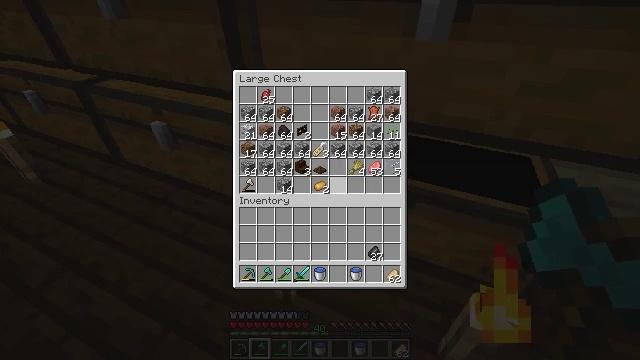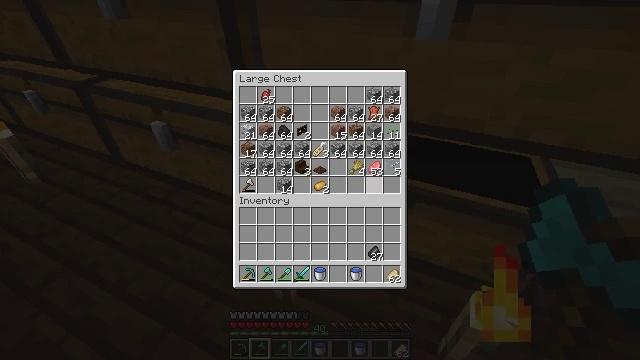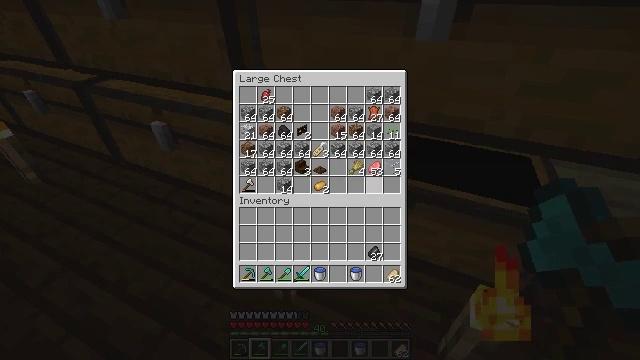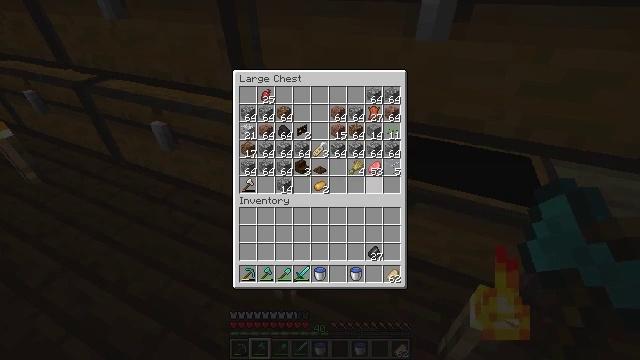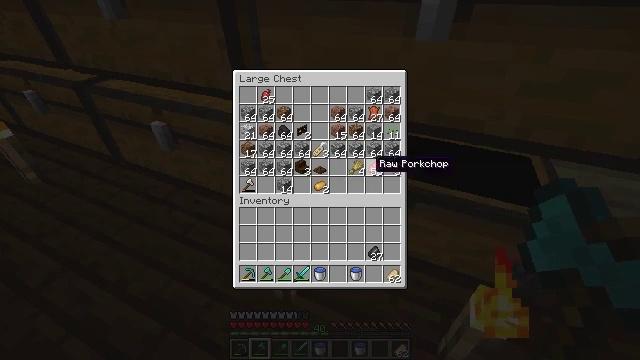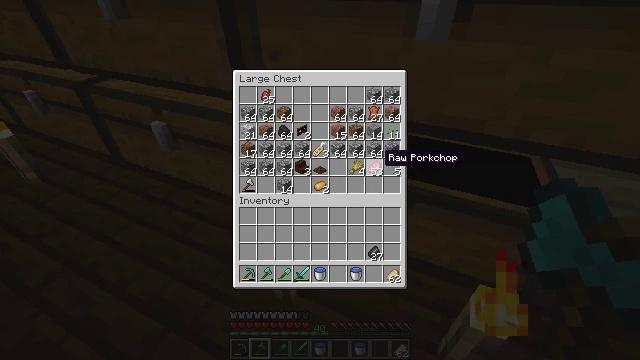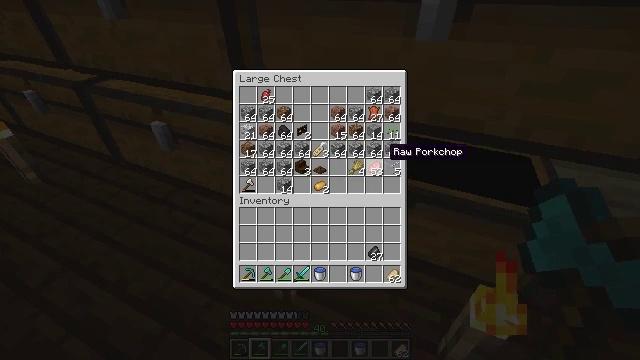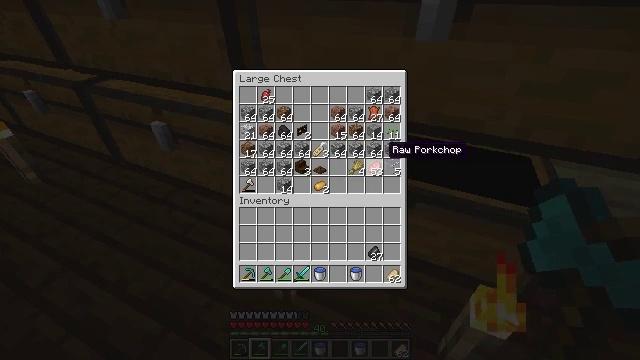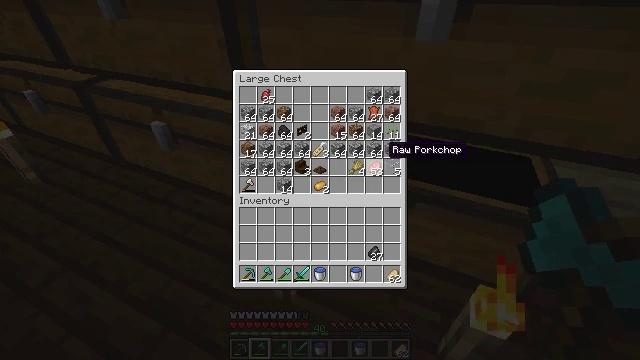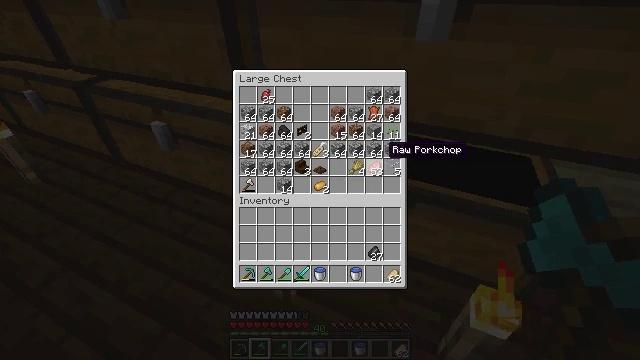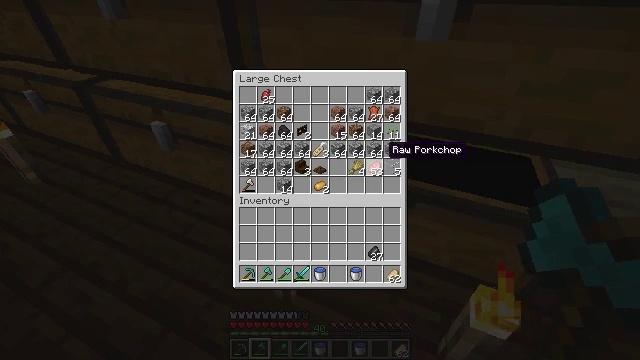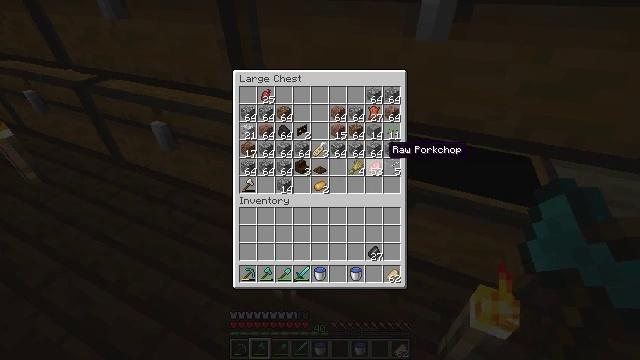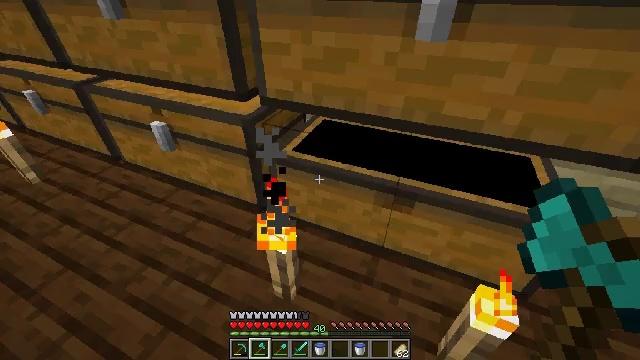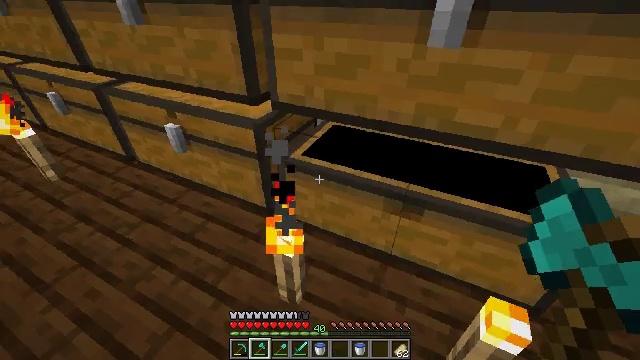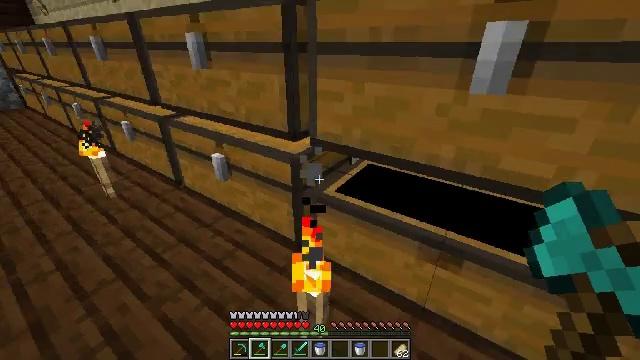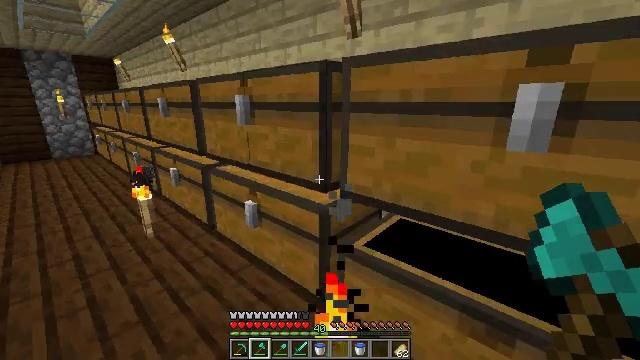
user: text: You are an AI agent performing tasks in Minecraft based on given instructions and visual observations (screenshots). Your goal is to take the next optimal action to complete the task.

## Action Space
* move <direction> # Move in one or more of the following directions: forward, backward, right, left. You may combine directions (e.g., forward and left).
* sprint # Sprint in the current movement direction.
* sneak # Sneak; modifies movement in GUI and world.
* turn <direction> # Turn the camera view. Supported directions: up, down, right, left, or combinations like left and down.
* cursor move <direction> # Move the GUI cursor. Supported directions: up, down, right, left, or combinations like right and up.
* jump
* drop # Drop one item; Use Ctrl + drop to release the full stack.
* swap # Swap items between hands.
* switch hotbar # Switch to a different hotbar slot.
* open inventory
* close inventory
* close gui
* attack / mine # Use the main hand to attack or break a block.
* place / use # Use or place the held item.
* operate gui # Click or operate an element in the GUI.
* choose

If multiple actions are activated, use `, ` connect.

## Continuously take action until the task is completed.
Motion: motion action
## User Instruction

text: Drop a diamond axe.
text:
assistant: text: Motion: cursor move right
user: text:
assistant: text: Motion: no_op
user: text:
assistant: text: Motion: no_op
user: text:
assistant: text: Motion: no_op
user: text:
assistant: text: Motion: cursor move right
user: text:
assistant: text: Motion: no_op
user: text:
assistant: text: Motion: no_op
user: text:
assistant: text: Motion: no_op
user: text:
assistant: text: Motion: no_op
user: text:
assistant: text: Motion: no_op
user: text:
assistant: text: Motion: no_op
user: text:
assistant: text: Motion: no_op
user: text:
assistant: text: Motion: turn left and up, close gui
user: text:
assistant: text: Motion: turn left and up
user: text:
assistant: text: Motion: turn left and up
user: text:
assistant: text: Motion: move forward and move left, turn left and up
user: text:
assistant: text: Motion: move forward and move left, turn up
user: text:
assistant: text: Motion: move forward and move left, turn right and up
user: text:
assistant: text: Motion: move forward, turn right and up, use / place
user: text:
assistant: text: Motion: use / place
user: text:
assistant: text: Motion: use / place
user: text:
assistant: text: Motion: turn right
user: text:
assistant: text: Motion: no_op
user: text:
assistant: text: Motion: open gui
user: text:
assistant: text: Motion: no_op
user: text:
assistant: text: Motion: no_op
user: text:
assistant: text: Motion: no_op
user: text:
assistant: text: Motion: no_op
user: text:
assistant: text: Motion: no_op
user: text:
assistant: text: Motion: no_op